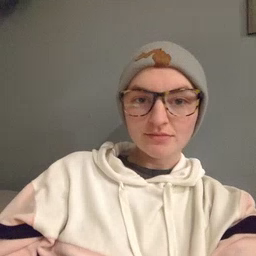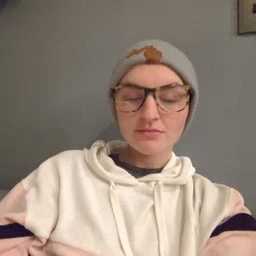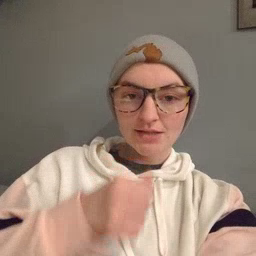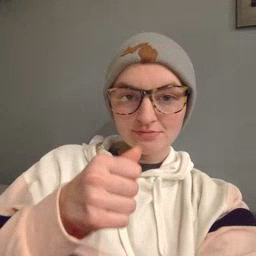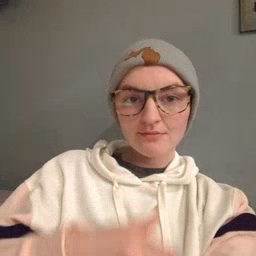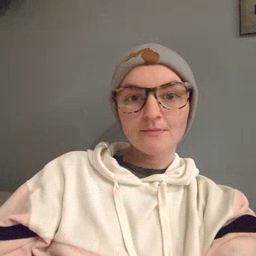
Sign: hide